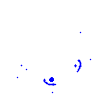
Particle: kaon